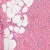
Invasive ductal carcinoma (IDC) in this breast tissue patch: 1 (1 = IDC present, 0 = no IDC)